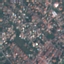
Land use / land cover: Residential